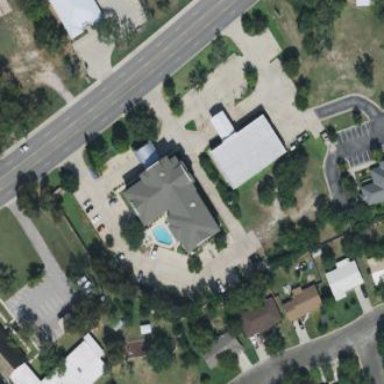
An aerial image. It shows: Hotel building.